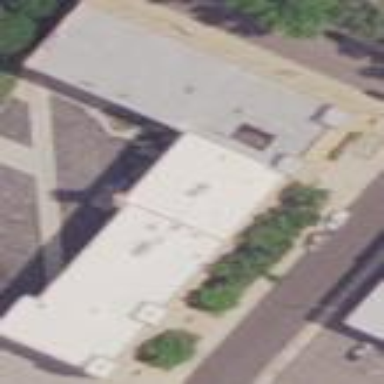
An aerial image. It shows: School building.